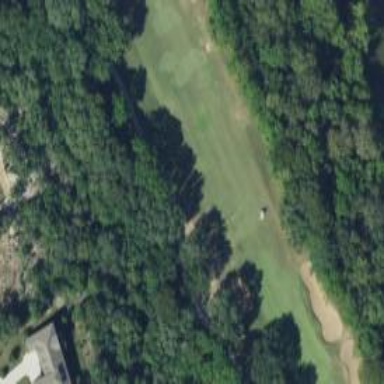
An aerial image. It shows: Service road designated as golf cart path.